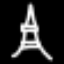
Label: The Eiffel Tower